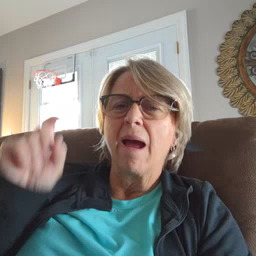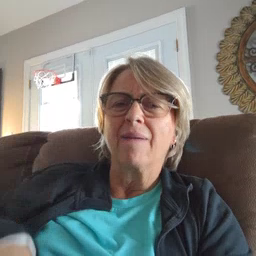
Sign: haveto